Milling tool wear sample.
Tool blade image: 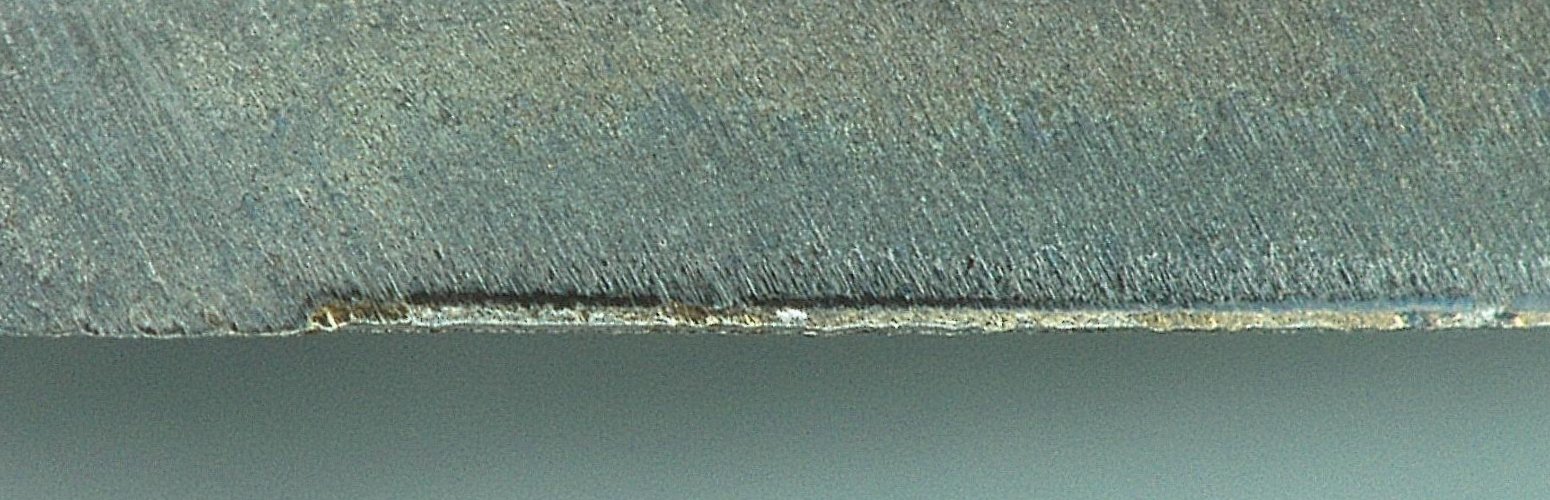
Chip image: 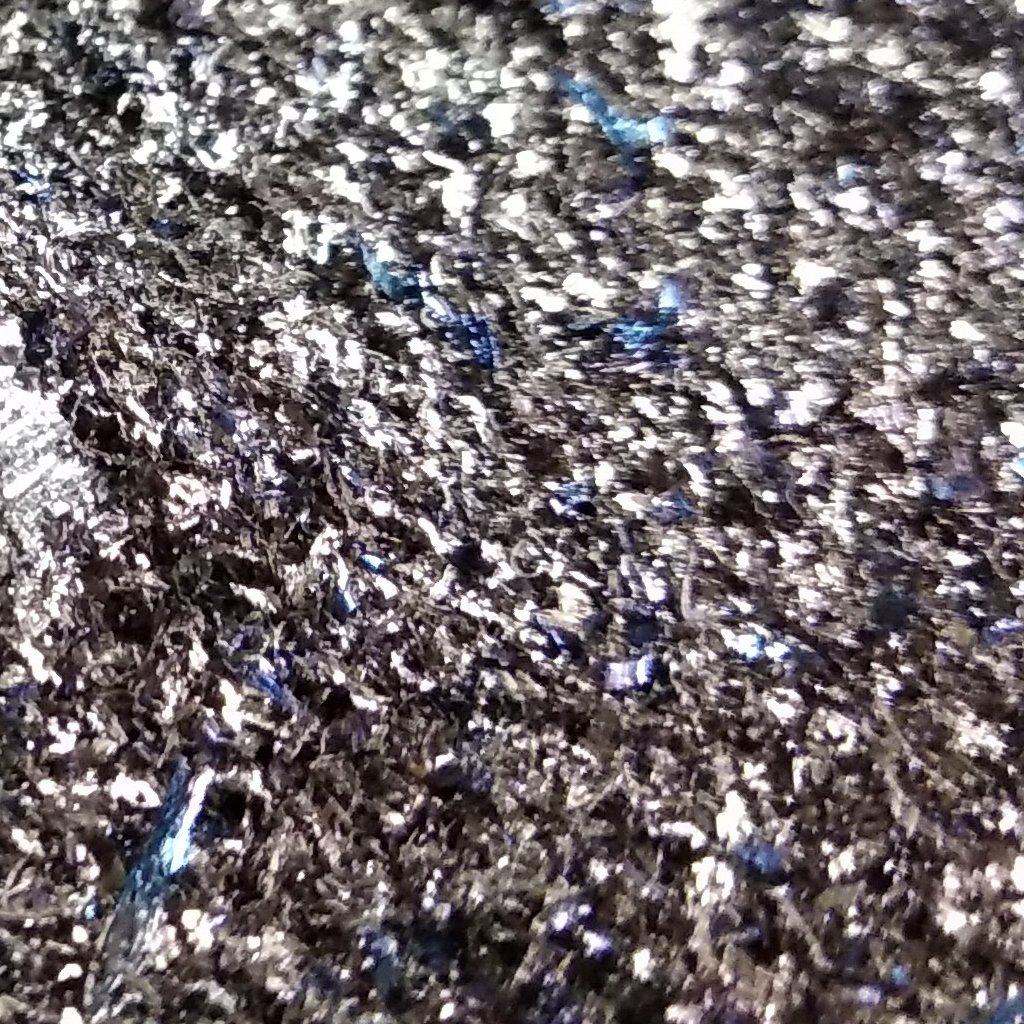
Workpiece image: 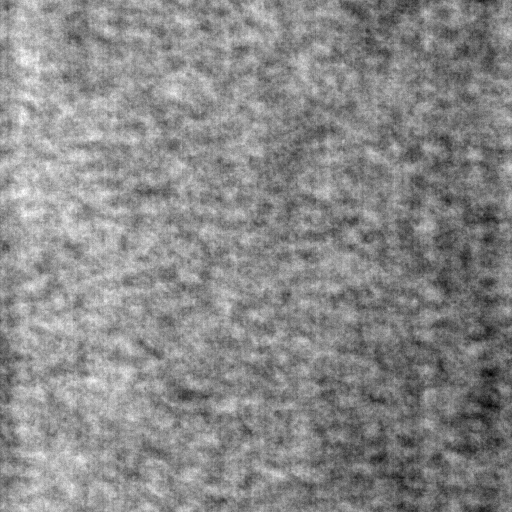
Tool wear state: used
Gaps: 44.79
Flank wear: 114.65
Overhang: 3.95
Force-signal Mel-spectrograms (X, Y, Z axes): 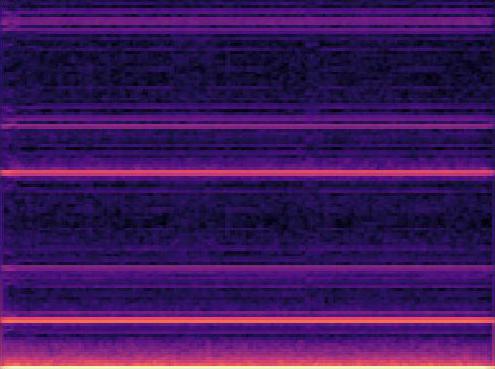 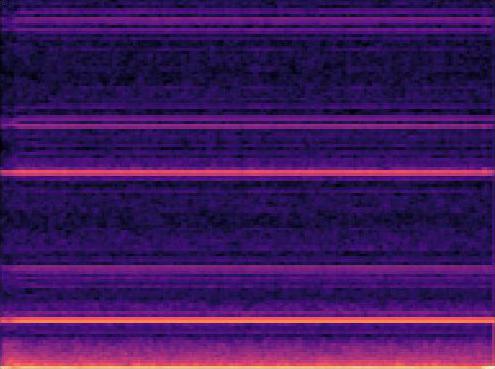 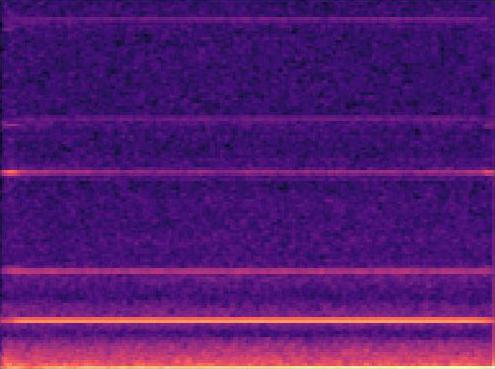
Force-signal scalograms (X, Y, Z axes): 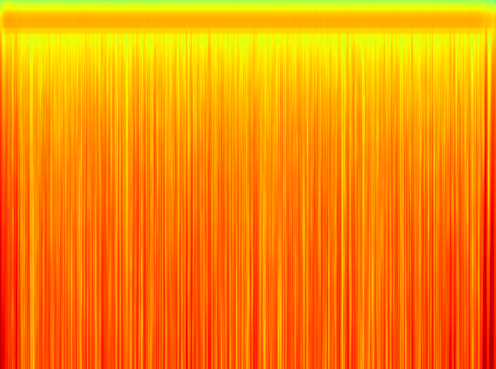 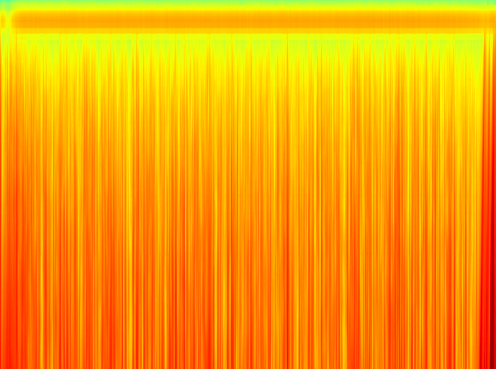 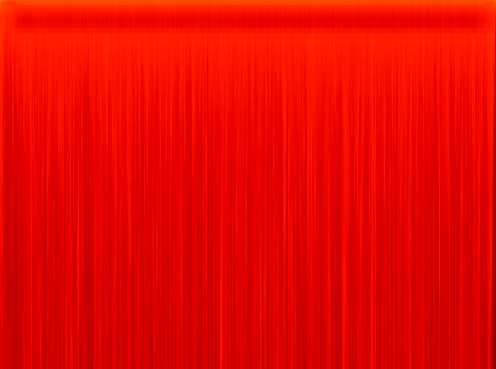
Force phase: steady_state_stabilization_wear